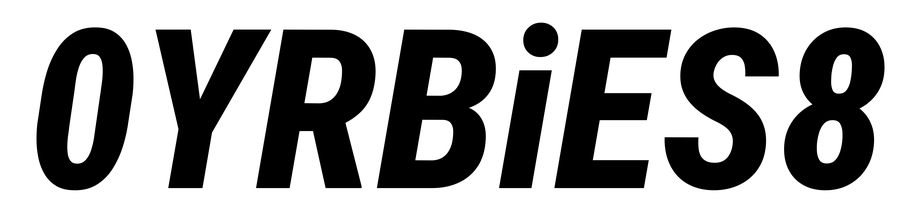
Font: Roboto-Italic_Condensed_ExtraBold_Italic